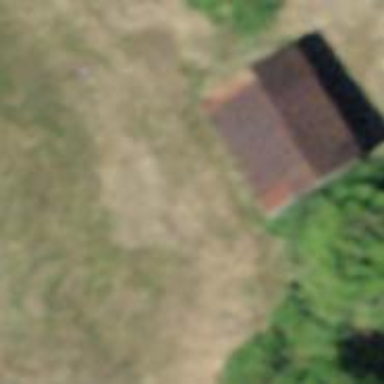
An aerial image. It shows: Cabin.